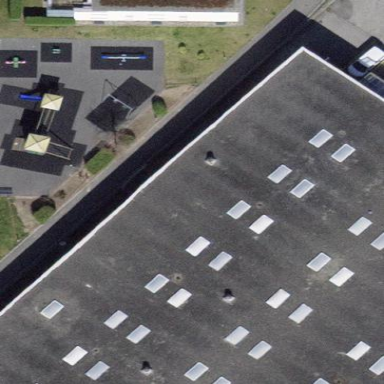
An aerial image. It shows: Playground area for leisure land.